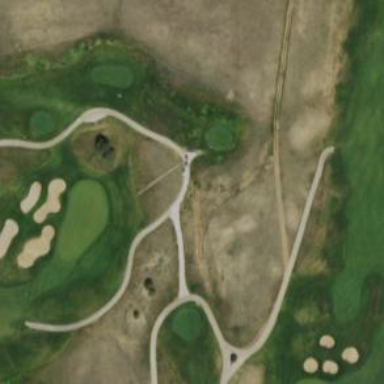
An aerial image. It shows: Service road used as golf cart path.